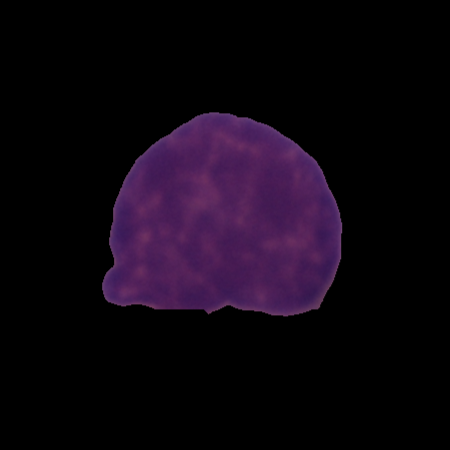
Label: cancer